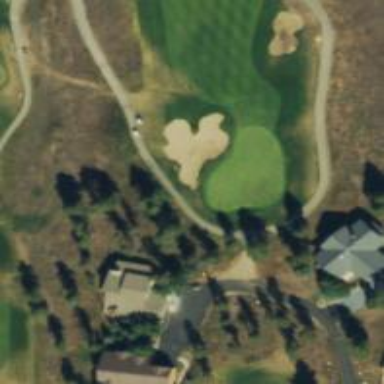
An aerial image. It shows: Pathway for golf carts.